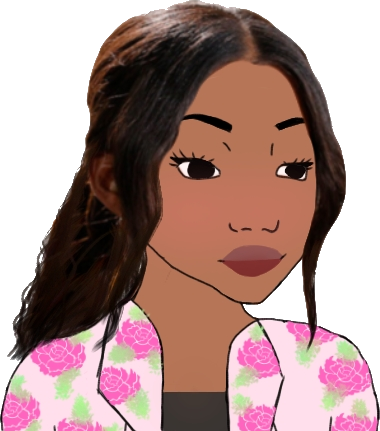
Label: 5_Blackjak